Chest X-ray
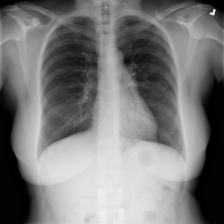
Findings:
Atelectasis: negative
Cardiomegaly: negative
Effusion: negative
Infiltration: negative
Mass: negative
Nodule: negative
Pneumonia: negative
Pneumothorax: negative
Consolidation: negative
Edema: negative
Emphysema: negative
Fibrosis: negative
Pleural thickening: negative
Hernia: negative